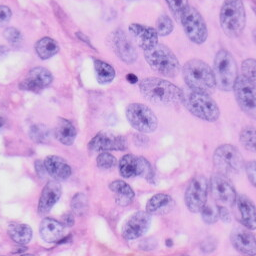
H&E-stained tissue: Skin